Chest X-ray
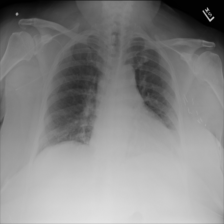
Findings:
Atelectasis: negative
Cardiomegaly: negative
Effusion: negative
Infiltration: negative
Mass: negative
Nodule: negative
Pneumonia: negative
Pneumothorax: negative
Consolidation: negative
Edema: negative
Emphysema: negative
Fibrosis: negative
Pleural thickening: negative
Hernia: negative